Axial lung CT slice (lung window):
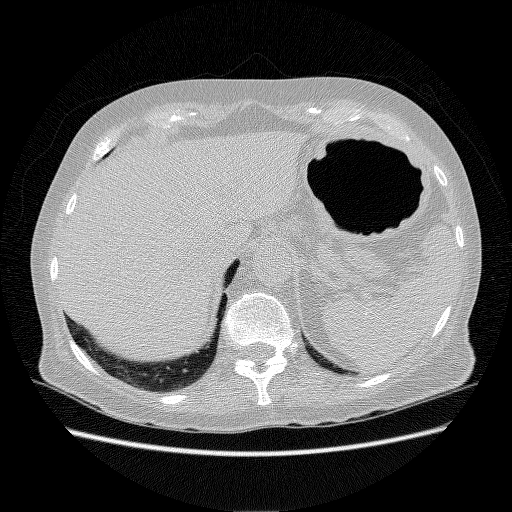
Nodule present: no